Field crop: maize
Growth stage: 2
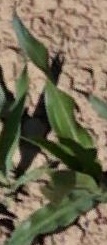
Species: maize